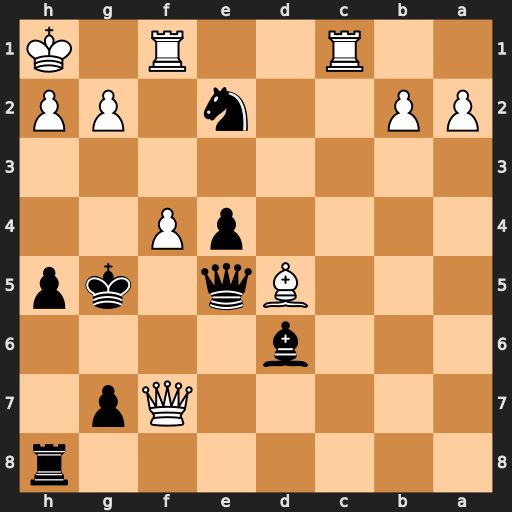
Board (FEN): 7r/5Qp1/3b4/3Bq1kp/4pP2/8/PP2n1PP/2R2R1K
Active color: b
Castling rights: -
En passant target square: f3
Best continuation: exf3 g3 h4 Rxf3 Nxg3+